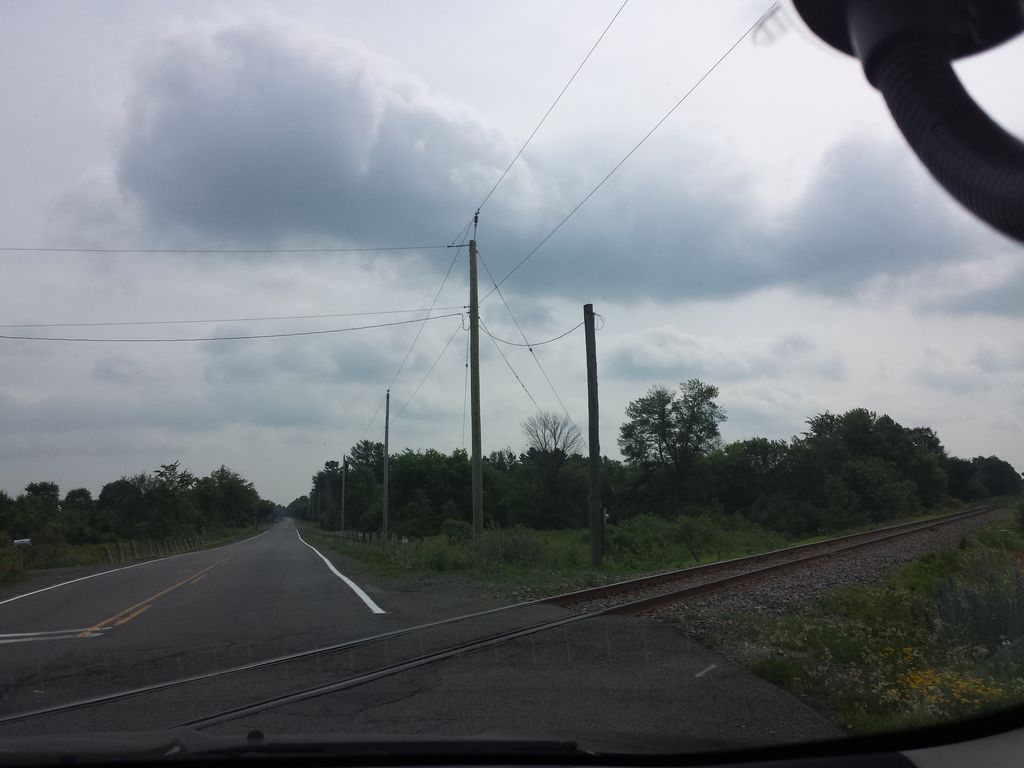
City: ottawa-gatineau